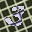
Label: 3